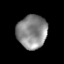
Tissue: prostate
Cell type: Epithelial cells
Senescence score: 0.3201
Nuclear area (px): 982
Mean DAPI intensity: 137.294